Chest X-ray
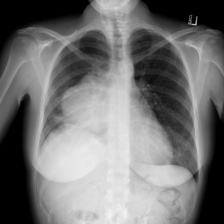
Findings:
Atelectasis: positive
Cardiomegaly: negative
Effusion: negative
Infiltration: negative
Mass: positive
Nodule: negative
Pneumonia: negative
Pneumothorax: negative
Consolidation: negative
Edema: negative
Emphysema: negative
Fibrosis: negative
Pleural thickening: negative
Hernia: negative